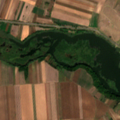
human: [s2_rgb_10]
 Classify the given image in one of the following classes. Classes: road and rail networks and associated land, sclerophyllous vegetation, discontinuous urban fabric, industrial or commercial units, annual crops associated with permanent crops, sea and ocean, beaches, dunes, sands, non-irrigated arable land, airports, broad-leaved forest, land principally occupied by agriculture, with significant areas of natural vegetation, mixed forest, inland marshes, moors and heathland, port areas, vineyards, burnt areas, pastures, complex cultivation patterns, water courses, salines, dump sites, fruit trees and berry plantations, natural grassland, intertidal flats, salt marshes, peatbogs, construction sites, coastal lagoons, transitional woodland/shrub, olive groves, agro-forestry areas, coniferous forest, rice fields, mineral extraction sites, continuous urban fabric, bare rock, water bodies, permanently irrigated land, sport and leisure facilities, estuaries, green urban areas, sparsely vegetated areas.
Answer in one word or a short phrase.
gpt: non-irrigated arable land, land principally occupied by agriculture, with significant areas of natural vegetation, inland marshes, water bodies